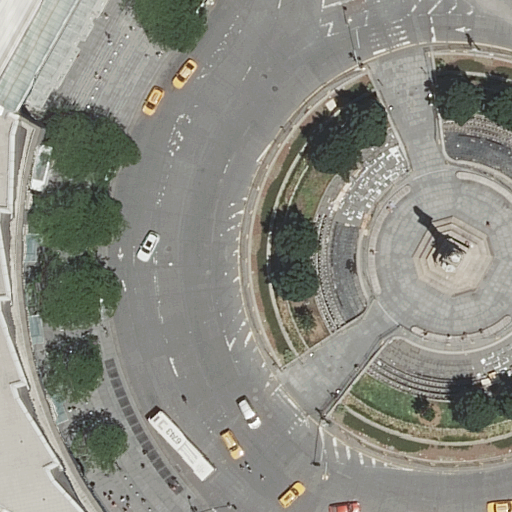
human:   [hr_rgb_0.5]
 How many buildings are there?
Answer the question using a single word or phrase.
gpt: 2

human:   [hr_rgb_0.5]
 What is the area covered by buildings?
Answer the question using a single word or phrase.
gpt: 727m2

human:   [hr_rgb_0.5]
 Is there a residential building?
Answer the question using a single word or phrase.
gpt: yes

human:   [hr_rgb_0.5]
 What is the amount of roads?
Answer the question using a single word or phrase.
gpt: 14

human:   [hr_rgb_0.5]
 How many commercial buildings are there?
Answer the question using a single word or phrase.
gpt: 0

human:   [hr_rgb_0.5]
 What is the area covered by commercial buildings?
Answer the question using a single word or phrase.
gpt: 0m2

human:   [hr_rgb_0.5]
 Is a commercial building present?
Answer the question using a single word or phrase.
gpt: no

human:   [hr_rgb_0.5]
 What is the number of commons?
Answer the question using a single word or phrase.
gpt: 1

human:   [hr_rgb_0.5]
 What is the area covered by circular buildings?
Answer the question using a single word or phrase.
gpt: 196m2

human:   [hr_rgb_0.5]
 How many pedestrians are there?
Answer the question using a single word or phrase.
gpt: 1

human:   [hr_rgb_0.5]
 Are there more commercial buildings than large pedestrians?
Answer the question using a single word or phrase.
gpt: no

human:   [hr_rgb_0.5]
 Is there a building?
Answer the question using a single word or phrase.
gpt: yes

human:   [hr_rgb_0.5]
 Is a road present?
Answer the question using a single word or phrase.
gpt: yes

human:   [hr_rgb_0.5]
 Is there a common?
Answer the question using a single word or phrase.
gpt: yes

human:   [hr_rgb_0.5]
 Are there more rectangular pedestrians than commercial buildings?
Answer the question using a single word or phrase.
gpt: no

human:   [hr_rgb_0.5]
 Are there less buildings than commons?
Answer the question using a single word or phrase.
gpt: no

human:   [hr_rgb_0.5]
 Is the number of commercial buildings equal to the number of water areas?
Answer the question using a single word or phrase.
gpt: yes

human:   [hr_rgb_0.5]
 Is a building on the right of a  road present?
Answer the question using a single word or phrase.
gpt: yes

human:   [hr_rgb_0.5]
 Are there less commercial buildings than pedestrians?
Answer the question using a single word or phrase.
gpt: yes

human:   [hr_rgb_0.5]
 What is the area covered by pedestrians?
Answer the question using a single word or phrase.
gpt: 366m2

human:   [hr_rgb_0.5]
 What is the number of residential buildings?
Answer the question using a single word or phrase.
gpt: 2

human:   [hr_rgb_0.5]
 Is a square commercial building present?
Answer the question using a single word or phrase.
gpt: no

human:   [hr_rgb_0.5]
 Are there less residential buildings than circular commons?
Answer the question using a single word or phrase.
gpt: no

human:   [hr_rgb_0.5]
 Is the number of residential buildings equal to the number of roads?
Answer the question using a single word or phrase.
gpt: no

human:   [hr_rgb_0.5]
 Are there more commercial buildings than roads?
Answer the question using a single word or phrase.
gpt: no

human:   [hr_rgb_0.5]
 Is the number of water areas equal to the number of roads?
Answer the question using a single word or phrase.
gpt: no

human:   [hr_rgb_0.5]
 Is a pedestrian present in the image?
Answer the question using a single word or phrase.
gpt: yes

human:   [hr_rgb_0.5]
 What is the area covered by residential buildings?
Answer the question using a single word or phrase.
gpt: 727m2

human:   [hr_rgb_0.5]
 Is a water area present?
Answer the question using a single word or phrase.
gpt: no

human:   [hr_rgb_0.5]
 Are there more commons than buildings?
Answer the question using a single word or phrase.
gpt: no

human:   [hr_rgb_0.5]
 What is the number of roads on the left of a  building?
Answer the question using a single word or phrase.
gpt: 12

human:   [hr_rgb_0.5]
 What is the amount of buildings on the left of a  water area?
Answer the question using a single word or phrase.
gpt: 0

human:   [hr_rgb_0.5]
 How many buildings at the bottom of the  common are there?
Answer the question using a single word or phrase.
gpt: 0

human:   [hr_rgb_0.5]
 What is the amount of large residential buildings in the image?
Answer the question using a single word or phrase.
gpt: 1

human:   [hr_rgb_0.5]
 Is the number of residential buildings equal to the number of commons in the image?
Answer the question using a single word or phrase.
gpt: no

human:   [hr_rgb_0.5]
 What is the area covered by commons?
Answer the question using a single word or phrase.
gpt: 1561m2

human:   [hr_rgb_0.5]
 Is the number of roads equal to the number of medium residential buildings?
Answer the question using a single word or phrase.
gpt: no

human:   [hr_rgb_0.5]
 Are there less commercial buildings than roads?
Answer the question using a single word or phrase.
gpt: yes

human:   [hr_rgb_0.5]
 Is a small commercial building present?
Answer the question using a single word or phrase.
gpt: no

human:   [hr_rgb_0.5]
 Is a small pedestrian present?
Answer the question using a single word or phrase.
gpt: no

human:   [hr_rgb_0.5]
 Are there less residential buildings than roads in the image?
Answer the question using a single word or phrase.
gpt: yes

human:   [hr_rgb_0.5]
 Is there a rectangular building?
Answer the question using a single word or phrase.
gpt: yes

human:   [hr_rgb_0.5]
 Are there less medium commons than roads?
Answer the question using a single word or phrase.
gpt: yes

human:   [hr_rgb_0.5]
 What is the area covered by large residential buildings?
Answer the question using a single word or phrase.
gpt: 530m2

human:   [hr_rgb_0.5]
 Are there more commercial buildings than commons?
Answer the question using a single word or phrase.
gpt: no

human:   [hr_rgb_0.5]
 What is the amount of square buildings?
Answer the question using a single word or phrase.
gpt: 1

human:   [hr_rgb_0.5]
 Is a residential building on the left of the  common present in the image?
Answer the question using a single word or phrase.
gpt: yes

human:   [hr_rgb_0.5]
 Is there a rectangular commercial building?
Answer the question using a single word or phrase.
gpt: no

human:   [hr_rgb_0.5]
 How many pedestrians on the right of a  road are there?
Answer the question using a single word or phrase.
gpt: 1

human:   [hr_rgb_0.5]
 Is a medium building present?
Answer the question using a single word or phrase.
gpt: yes

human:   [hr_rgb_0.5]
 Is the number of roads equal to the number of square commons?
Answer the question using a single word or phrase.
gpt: no

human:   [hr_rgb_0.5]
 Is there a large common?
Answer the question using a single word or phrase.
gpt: yes

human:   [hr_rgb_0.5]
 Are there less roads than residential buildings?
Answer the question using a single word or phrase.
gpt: no

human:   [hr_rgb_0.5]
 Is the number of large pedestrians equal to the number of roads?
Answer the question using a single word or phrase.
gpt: no

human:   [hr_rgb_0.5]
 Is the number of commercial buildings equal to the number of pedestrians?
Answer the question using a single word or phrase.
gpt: no

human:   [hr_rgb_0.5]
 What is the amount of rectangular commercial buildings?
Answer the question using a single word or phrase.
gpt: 0

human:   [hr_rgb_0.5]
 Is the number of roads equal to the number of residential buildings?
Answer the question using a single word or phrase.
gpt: no

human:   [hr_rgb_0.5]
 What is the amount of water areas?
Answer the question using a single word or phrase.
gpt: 0

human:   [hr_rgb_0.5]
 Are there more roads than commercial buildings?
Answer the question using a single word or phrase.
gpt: yes

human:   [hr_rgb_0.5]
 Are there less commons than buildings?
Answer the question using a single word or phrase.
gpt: yes

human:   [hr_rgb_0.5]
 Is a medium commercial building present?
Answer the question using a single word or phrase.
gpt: no

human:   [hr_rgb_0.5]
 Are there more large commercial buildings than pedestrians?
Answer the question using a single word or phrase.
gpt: no

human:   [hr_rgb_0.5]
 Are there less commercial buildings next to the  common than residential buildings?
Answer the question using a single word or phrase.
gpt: yes

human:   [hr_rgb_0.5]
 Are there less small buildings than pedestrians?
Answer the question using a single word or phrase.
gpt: yes